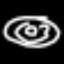
Label: donut